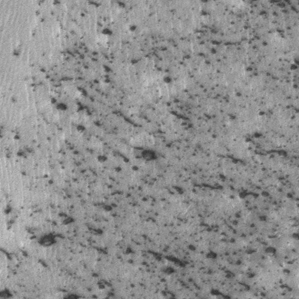
Label: frost